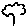
Label: tree